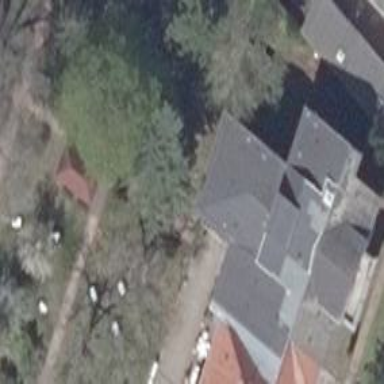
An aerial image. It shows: Building that serves as nursing home.